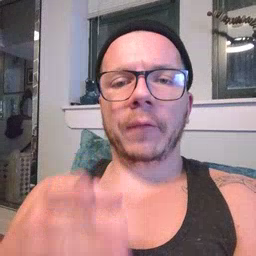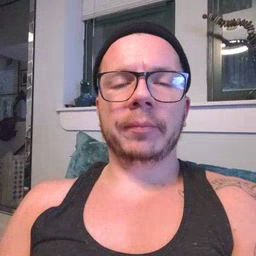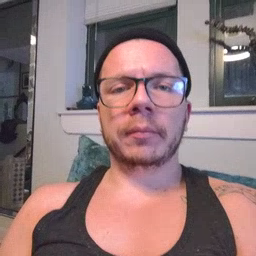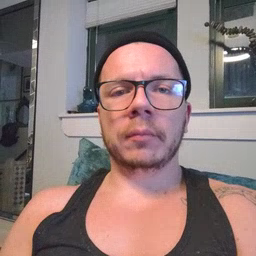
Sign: after